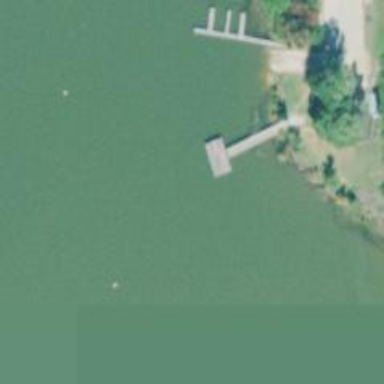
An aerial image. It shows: Man-made pier.